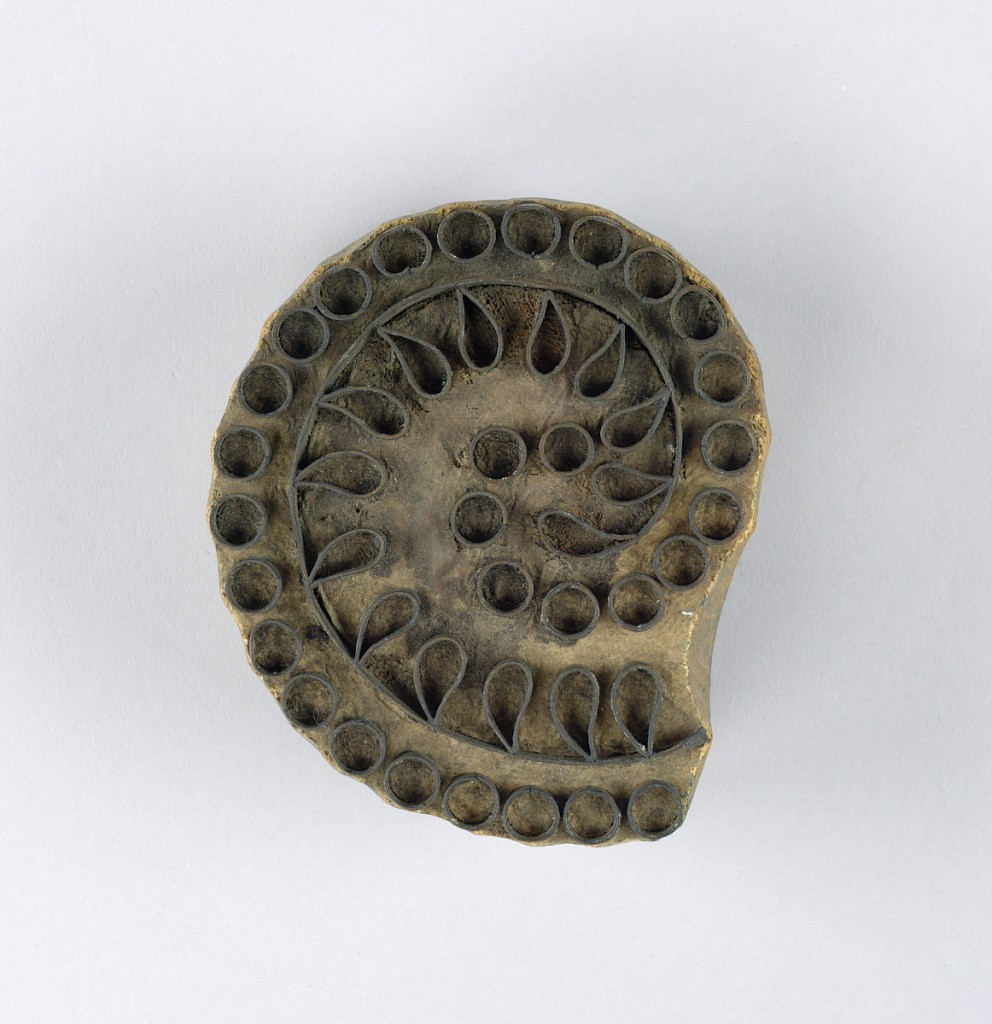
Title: Printing block
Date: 1825–50
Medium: wood, copper, brass
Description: One of twenty-one wood blocks showing a different floral motif formed by metal strips set in wood.